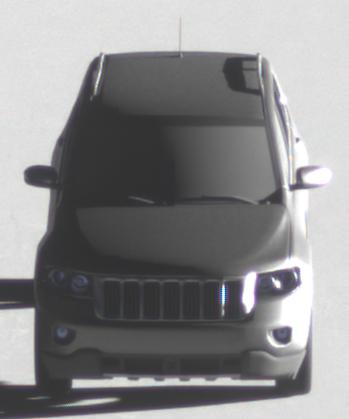
Make: Jeep
Model: Grand Cherokee
Detailed model: WK2
Model produced from: 2010
Model produced until: 2021
Doors: 5
Color: gray
Road condition: dry road
Daytime: sunrise or sunset
Contrast: high contrast